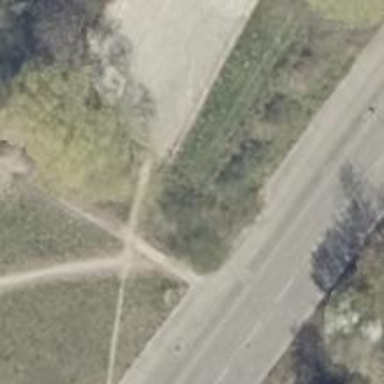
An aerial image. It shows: Footway with concrete surface.